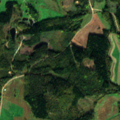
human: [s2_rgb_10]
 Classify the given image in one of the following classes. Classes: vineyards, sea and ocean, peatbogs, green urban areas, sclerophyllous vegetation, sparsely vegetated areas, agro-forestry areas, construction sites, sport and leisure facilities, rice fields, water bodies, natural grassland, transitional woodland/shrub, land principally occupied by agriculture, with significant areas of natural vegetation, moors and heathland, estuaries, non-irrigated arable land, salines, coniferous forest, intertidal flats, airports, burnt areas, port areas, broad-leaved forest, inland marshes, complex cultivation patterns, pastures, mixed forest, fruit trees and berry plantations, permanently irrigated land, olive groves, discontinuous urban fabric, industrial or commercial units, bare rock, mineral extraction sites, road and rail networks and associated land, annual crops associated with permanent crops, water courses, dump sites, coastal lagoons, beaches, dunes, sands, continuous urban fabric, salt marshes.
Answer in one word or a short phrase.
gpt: non-irrigated arable land, land principally occupied by agriculture, with significant areas of natural vegetation, coniferous forest, mixed forest, transitional woodland/shrub